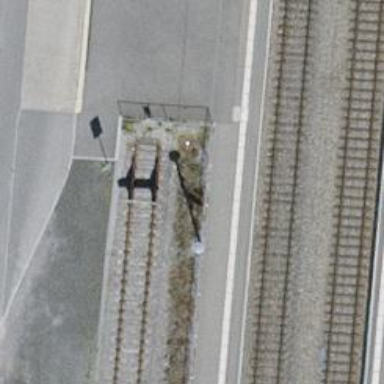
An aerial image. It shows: Railway buffer stop.